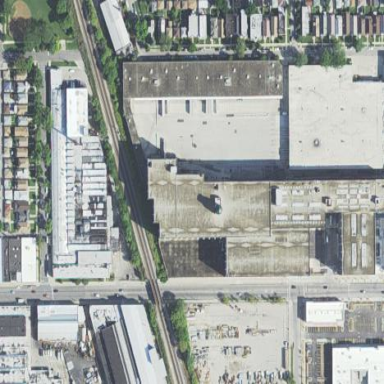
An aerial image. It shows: Historic factory.